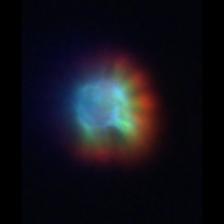
Taxon: Ciliates
Group: Other